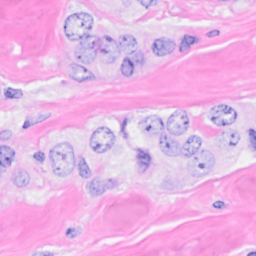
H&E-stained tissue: Breast